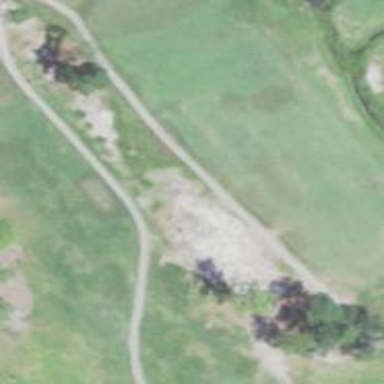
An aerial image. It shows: Area with grass used as rough in golf course.